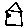
Label: house